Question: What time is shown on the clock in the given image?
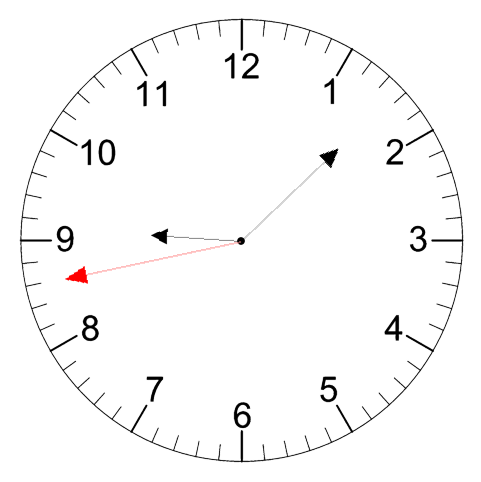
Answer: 09:07:43